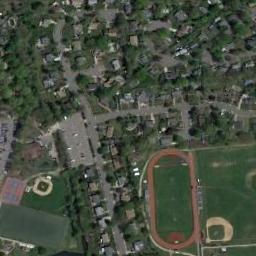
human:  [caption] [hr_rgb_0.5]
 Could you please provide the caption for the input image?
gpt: There are many buildings next to the ground track field .

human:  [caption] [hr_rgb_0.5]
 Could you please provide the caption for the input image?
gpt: There is a unique style of track and field .

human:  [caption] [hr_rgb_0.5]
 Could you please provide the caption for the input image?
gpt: The ground track field is surrounded by lots of trees and houses arranged neatly and some other sports areas are next to the ground track field .

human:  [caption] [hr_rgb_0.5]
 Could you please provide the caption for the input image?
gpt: A track and field is built in the middle of a residential area, Surrounded by a lot of vegetation .

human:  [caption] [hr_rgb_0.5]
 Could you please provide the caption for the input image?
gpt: There are many buildings and trees around the ground track field .